Question: I have the following code:
<URL>
Black box which contains text 'Some text' should be outside of the box marked with blue border. It should look like

But I can't achieve this effect. Where I made mistake?
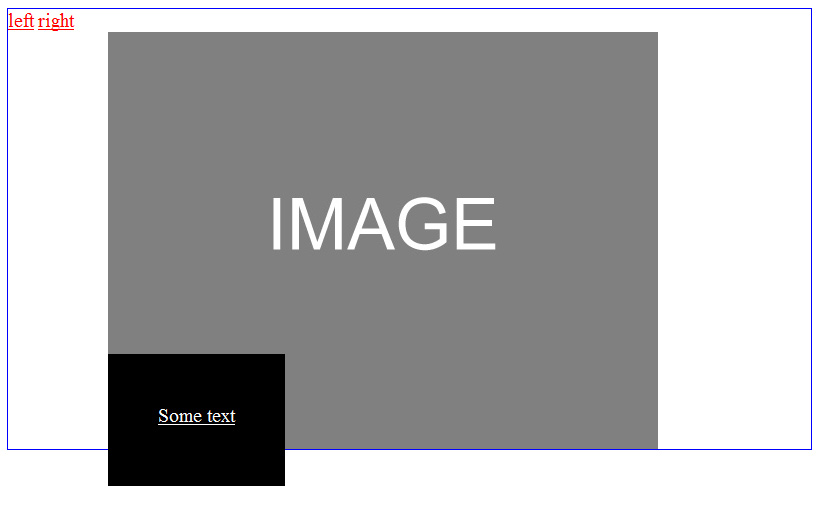
Answer: The javascript you have up in that single line is applying inline styles that set overflow hidden to the wrapper. To test, use overflow: visible !important; in your CSS and it should force it to work.
Don't do that though. Take it out of the Javascript. However, I suspect that the carrosel will look a bit strange either way as that wrapper hides the slides that aren't visible.
Your best bet would be to increase the height of wrapper to include the "Some text" span's bottom offset (-25px) padding would do it.
'''
.carousel-wrapper {
padding-bottom: 25px;
}
span {
bottom: 0;
}
'''
Hope that helps :)